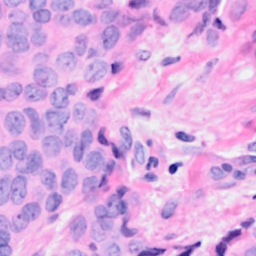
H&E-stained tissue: Breast